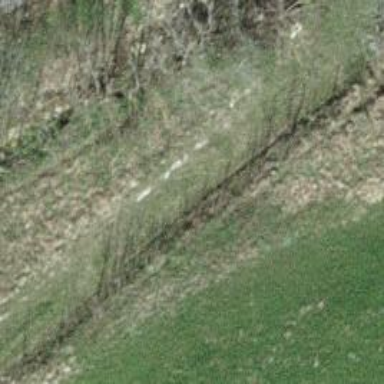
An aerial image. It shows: Track with grade 5 tracktype.